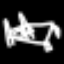
Label: bed